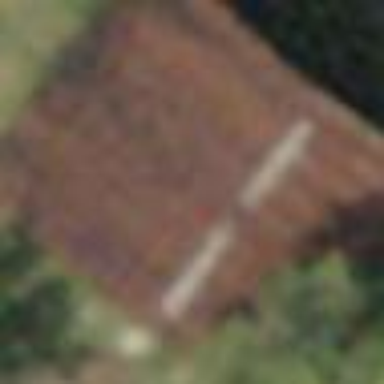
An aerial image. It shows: Barn.